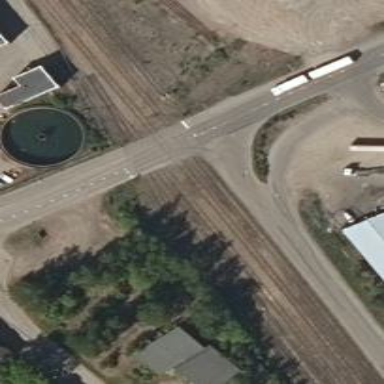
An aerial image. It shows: Railway yard in service.